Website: macys
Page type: gifting
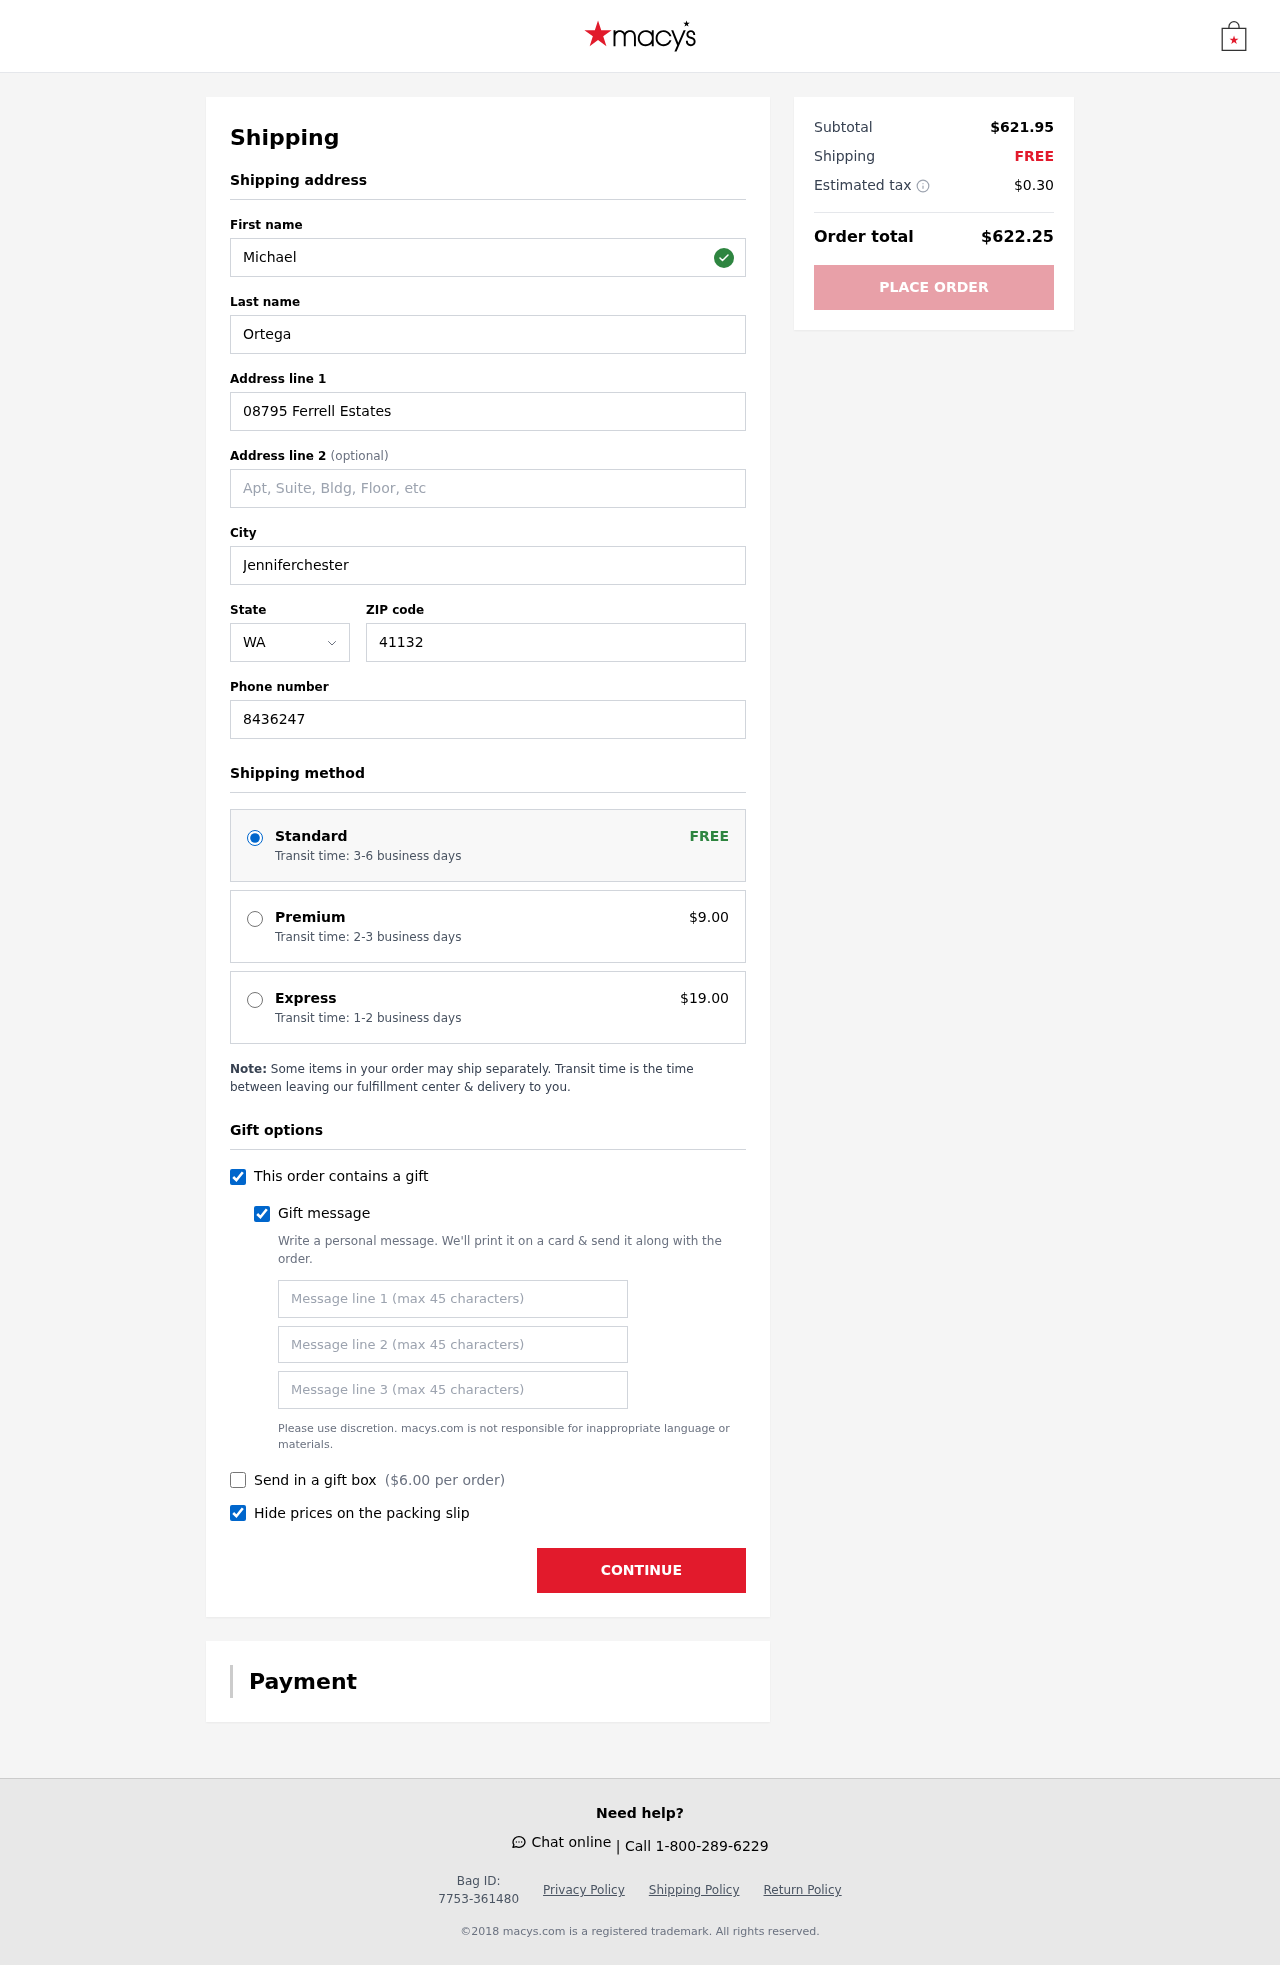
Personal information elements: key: PII_STATE_ABBR
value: WA
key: PII_FIRSTNAME
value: Michael
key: PII_LASTNAME
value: Ortega
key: PII_STREET
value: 08795 Ferrell Estates
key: PII_CITY
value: Jenniferchester
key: PII_POSTCODE
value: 41132
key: PII_PHONE
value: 8436247085
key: PII_GIFT_MESSAGE
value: Hey Tyler! I know how much you love cozy movie nights and thought this media collection would be perfect for setting the right vibe. Can’t wait to see what you create with it! Enjoy!  Michael
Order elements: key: ORDER_SHIPPING_STANDARD
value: Transit time: 3-6 business days
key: ORDER_SHIPPING_PREMIUM
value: Transit time: 2-3 business days
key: ORDER_SHIPPING_PREMIUM_PRICE
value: $9.00
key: ORDER_SHIPPING_EXPRESS
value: Transit time: 1-2 business days
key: ORDER_SHIPPING_EXPRESS_PRICE
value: $19.00
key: ORDER_GIFT_BOX_PRICE
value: $6.00
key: ORDER_SUBTOTAL
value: $621.95
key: ORDER_SHIPPING_COST
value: FREE
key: ORDER_TAX
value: $0.30
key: ORDER_TOTAL
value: $622.25